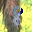
Label: 8